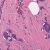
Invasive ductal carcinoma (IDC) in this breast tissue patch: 1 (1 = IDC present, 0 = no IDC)